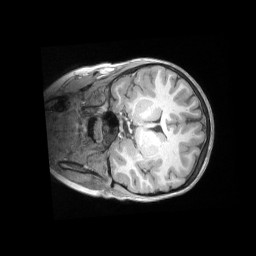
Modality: T1w
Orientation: coronal
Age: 8
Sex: female
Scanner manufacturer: siemens
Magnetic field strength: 3 T
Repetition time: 2.53 s
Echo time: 0.00164 s